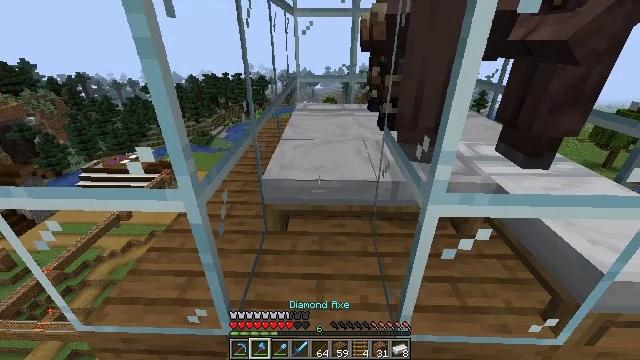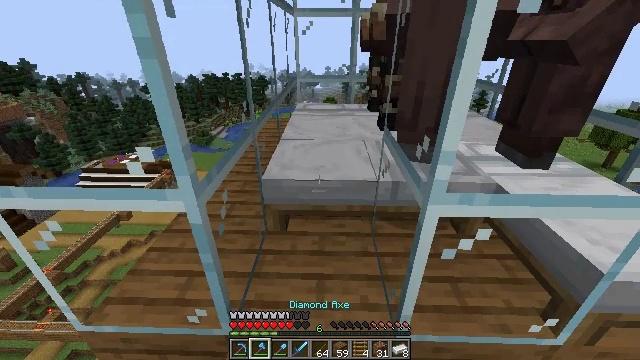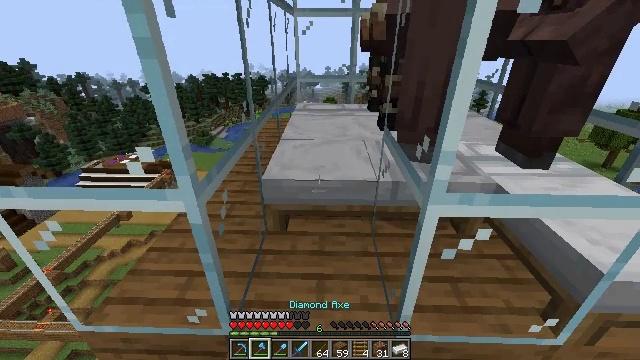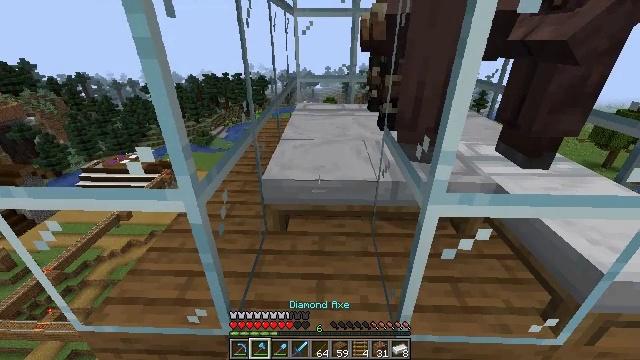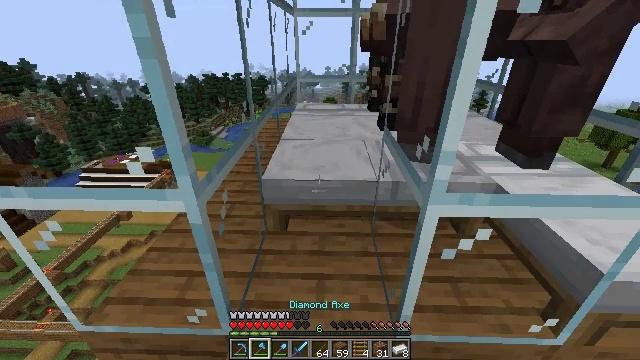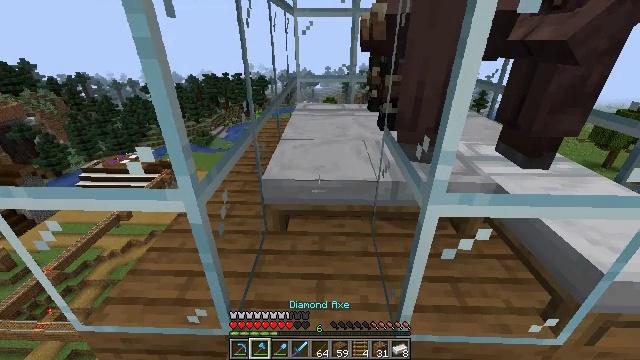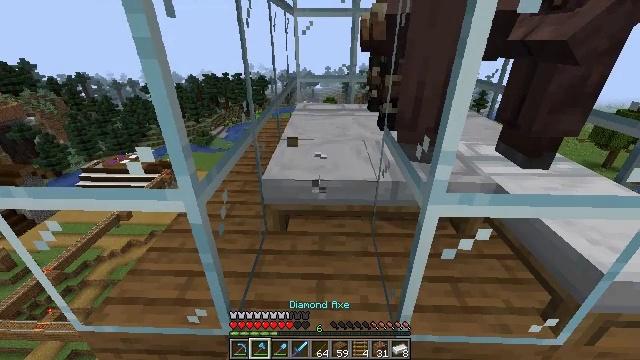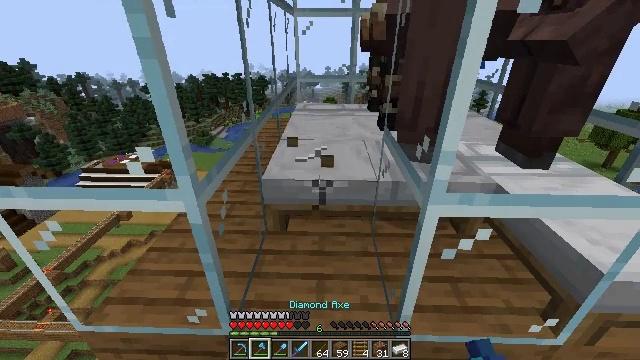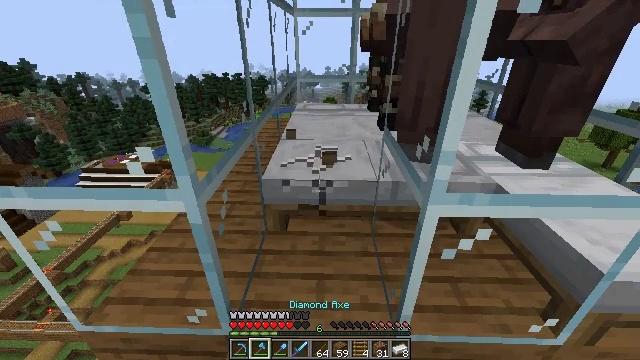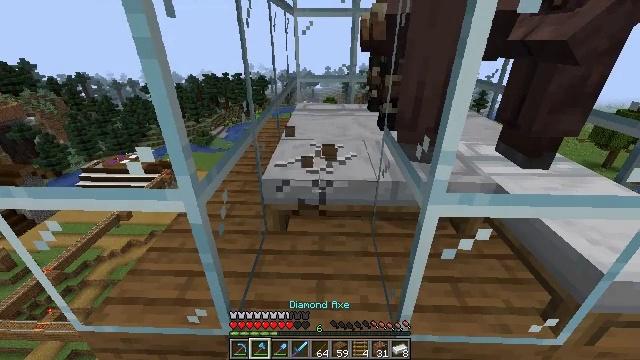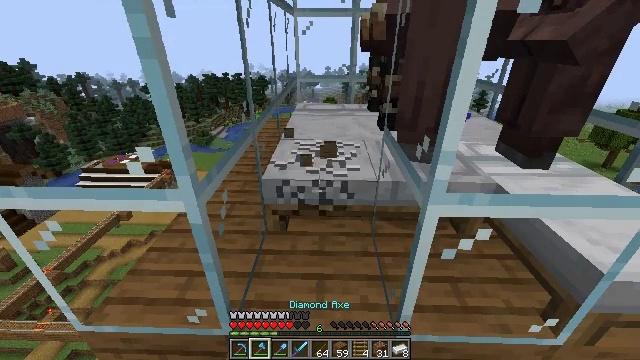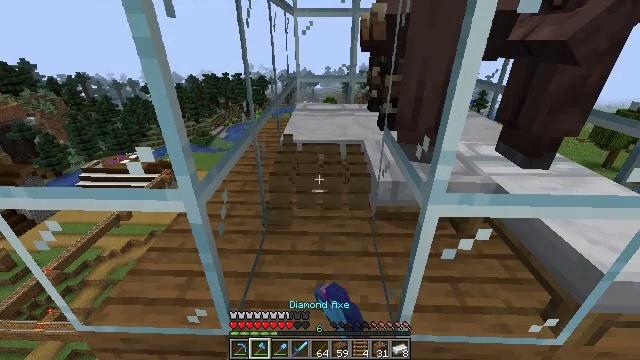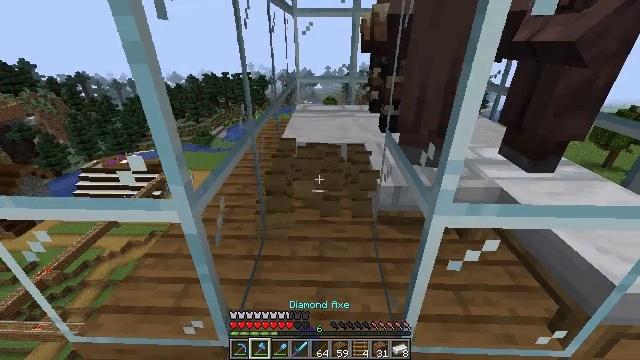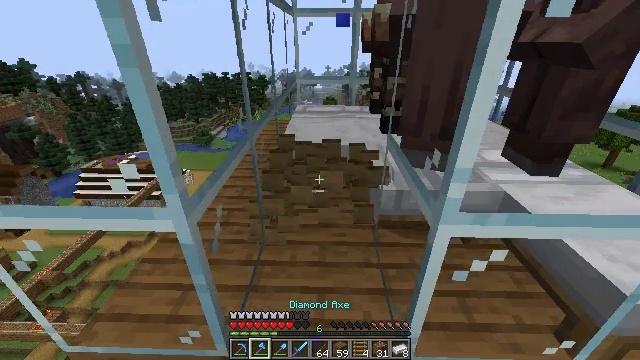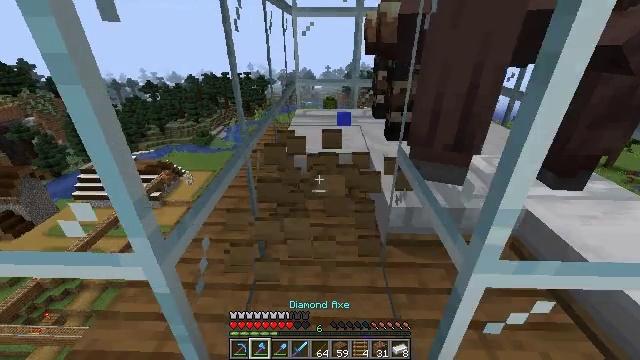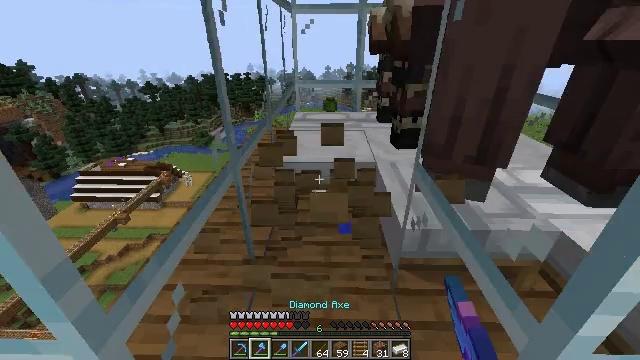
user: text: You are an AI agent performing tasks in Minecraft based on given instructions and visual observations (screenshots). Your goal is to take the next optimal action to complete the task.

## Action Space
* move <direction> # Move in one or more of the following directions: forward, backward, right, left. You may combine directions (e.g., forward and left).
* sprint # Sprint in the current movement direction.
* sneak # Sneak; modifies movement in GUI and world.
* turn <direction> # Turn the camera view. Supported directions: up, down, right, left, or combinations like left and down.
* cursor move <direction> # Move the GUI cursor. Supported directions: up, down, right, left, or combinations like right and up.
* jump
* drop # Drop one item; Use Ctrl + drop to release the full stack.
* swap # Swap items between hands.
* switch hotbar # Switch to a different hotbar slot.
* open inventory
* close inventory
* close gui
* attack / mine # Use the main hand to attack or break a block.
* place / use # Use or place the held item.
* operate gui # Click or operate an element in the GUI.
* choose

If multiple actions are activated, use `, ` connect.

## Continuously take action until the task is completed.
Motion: motion action
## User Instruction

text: Pick up the white bed by breaking it.
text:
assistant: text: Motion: no_op
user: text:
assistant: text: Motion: no_op
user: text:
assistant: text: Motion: no_op
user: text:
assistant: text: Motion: no_op
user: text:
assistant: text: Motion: no_op
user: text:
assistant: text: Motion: attack / mine
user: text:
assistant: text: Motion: attack / mine
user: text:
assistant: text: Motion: attack / mine
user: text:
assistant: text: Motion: attack / mine
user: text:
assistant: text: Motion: attack / mine
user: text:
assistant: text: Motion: attack / mine
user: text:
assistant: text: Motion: move forward
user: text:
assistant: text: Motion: move forward
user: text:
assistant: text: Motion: move forward
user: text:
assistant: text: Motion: move forward
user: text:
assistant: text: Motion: move forward
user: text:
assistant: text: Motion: move forward
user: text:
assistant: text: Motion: attack / mine
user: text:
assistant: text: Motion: attack / mine
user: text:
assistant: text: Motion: attack / mine
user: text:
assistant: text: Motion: attack / mine
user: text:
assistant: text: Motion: attack / mine
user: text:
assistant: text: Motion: attack / mine
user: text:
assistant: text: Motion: attack / mine
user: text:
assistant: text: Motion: attack / mine
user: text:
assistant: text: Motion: attack / mine
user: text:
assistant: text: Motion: attack / mine
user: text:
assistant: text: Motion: attack / mine
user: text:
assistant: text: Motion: attack / mine
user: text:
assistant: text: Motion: attack / mine